Current action and preconditions to check: path_clear

Your task: For each precondition in the list above, predict whether it will hold at this action.

Consider the current scene as observed from the mobile robot's camera, and analyze the predicted future states of all dynamic agents (e.g., people, animals, vehicles, or any moving entities) within the NEXT SECOND.

IMPORTANT: Only answer "very likely" if you are absolutely certain—based on strong, clear evidence—that a dynamic agent will violate the precondition in the predicted future state. Do NOT answer "very likely" for unlikely, ambiguous, or low-probability risks.

Ask yourself for each precondition: Is there a high probability, with clear and convincing evidence, that the predicted future states of any dynamic agent will interfere with the predicted future state of the currently executing action within the NEXT SECOND, causing that precondition to fail?

Assess the risk level based on these predictions. Use "likely" or "very likely" if motions create a clear risk of interference.

Use "neutral" or "improbable" if agents are nearby but their predicted paths are clearly diverging or non-conflicting.

Failure Risk Categories: "very improbable", "improbable", "neutral", "likely", "very likely"

Answer Format: Output ONLY the probability_of_failure value from these categories: "very improbable", "improbable", "neutral", "likely", "very likely"

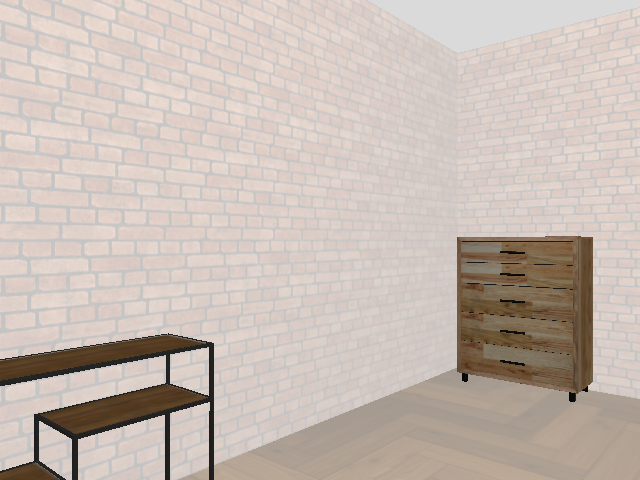

Answer: very improbable